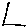
Label: triangle